Question: I have been experiencing GUI drawing problems within Windows 8.1 Pro(x64) with 64Bit JDK 8u45.Adding the JVM property "sun.java2d.noddraw=true" has no effect. The drop down menus are not correctly rendered. In addition some window controls are missing in the dialog boxes. Please see the attached image for details:

Is Oracle aware of these problems ? I am asking since I have not found a solution yet. If someone knows anything about this issue, please post in here, I appreciate.
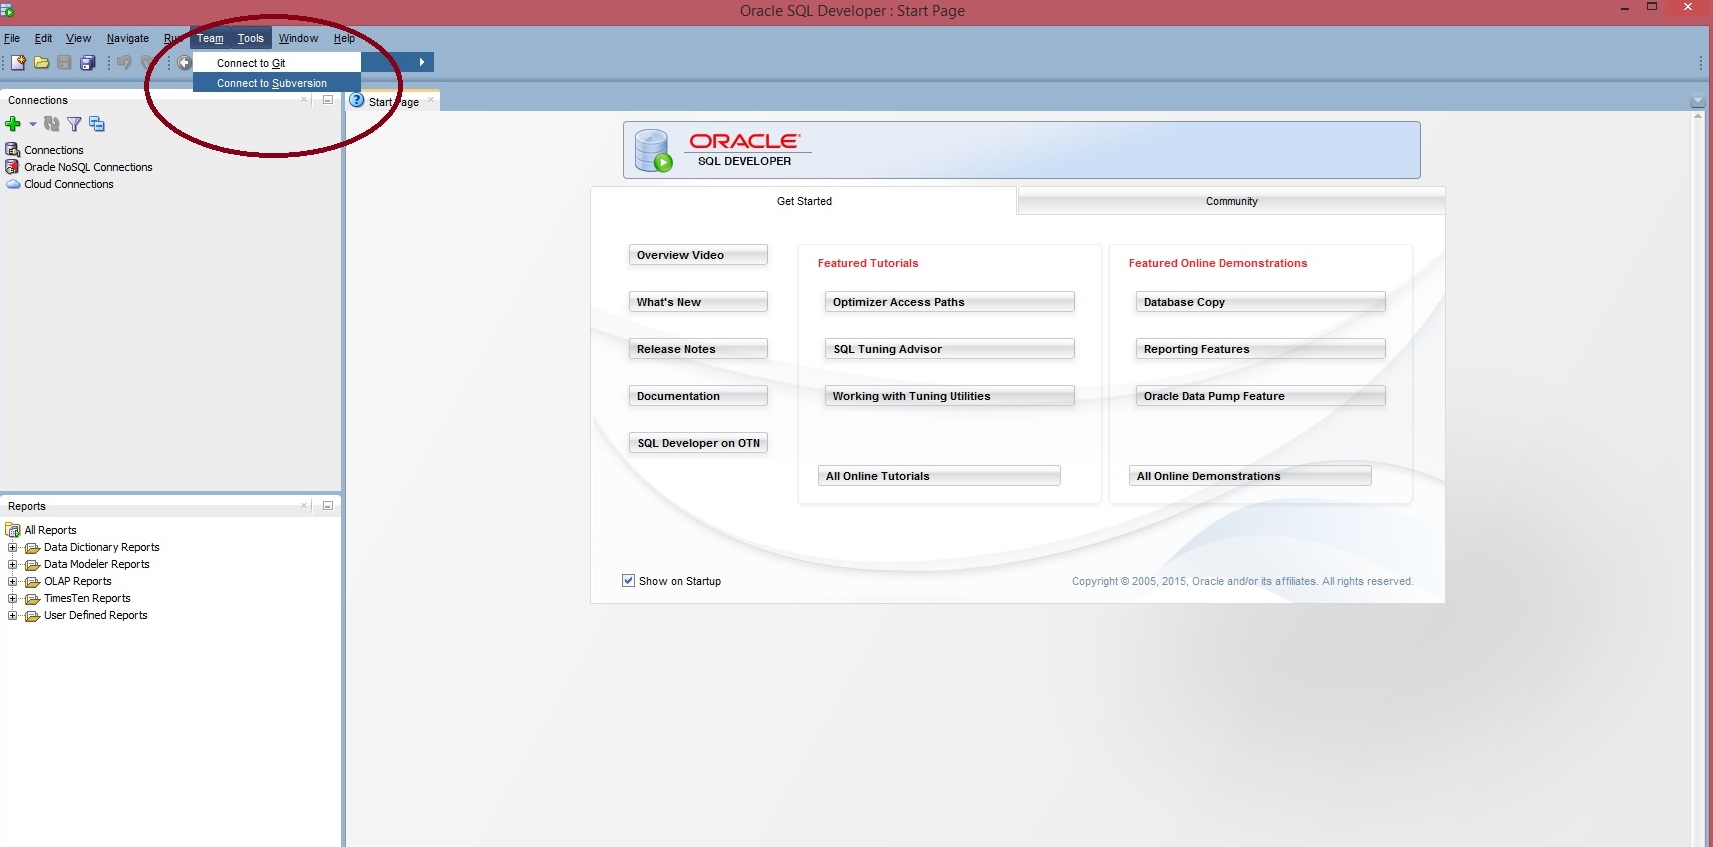
Answer: <URL>
Tools->preferences->Environmental->Look and Feel->window (change oracle to windows)